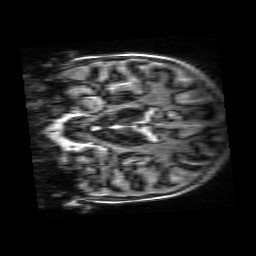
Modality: MP2RAGE
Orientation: coronal
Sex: female
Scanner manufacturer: siemens
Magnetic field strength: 3 T
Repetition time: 5 s
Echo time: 0.00355 s